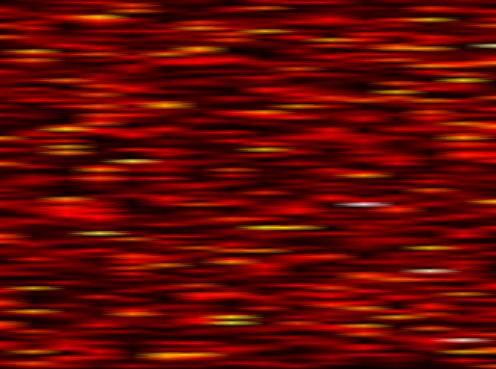
Label: WOLA